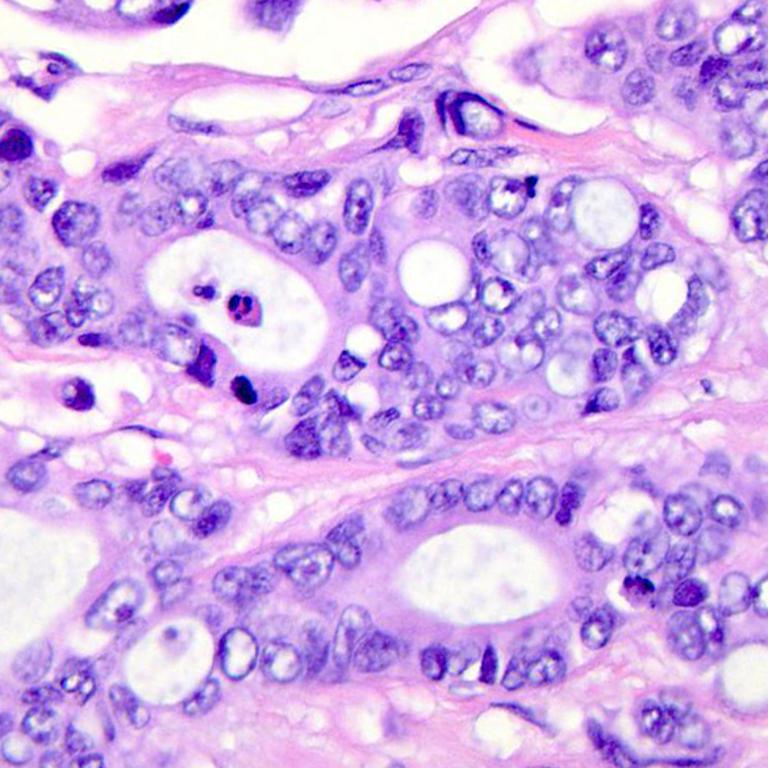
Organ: colon
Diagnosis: adenocarcinomas